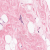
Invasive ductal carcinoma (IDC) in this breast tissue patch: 0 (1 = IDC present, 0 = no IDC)